Question: I am having an unique issue using JavaScript. When running the below code my system which is in timezone 'UTC -5 Eastern Standard Time' I am getting the value as '-4 UTC', it should have been '-5 UTC'.
Currently daylight saving is enabled but JavaScript seems to be unaware about it. What's wrong here, is there any other way to retrieve the correct offset?
'''
var d = new Date();
var tz = d.toString().split("GMT")[1].split(" (")[0];
alert(tz);
'''

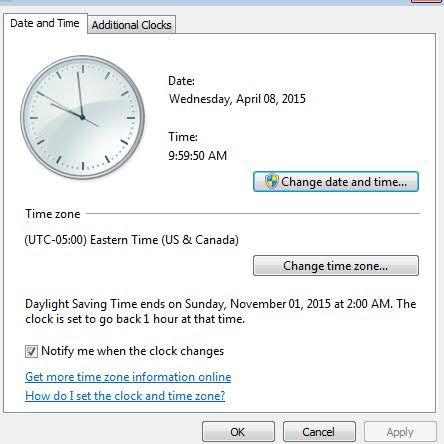
Answer: Right now <URL>. The values being returned by the JavaScript Date object are correct.
The line in the Date and Time Dialog is misleading. That line is not stating the current offset, just the offset for the time zone when DST is not in effect.
Also you can simplify your JavaScript, there is no need to parse the return of 'toString()', in fact it is considered bad practice.
'''
var offset = new Date().getTimezoneOffset();
document.write("UTC offset in minutes: " + offset
+ ", offset in hours: " + offset / 60);
'''
---
Just some food for thought.
I am not a date and time expert by any means but I generally find it helpful to think of a time zone as something different then a UTC offset.
<URL>
> A time zone is a region that has a uniform standard time for legal, commercial, and social purposes. It is convenient for areas in close commercial or other communication to keep the same time, so time zones tend to follow the boundaries of countries and their subdivisions.
<URL>
> The UTC offset is the difference in hours and minutes from Coordinated Universal Time (UTC) for a particular place and date.
This distinction is important, take the Canadian province of Saskatchewan for example.
<URL>
> The Canadian province of Saskatchewan is geographically located in the Mountain Time Zone. However, most of the province observes Central Standard Time year-round. As a result, it is effectively on daylight saving time (DST) year round, as clocks are not turned back an hour in autumn.
So here is an example of one time zone (Mountain Time Zone) having multiple UTC offsets at the same time. Or if you prefer Saskatchewan belongs to the Mountain Time Zone from March to November and the Central Time Zone for the rest of the year.